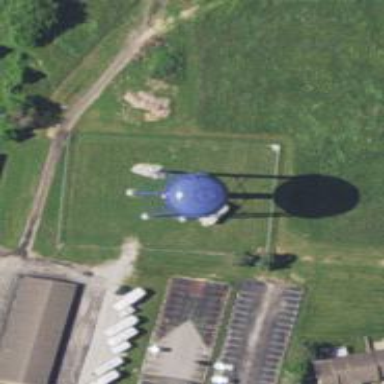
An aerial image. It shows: Water tower that is man-made.